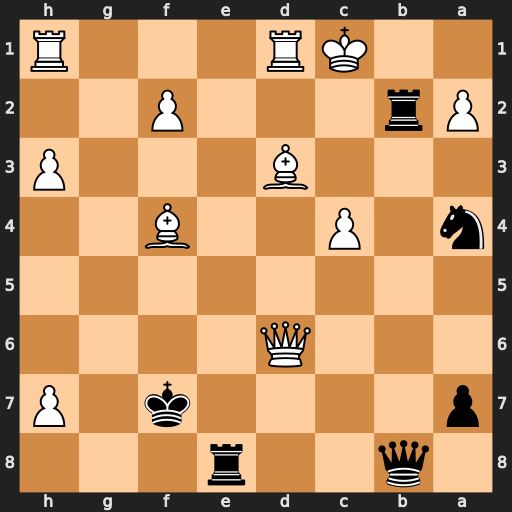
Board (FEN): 1q2r3/p4k1P/3Q4/8/n1P2B2/3B3P/Pr3P2/2KR3R
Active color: b
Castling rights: -
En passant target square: -
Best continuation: Rb1+ Kd2 Qb2+ Bc2 Qc3#